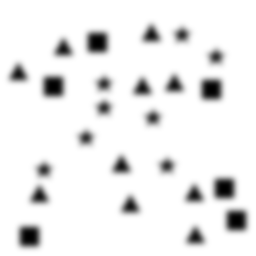
Squares: 6
Triangles: 10
Stars: 8
Total shapes: 24